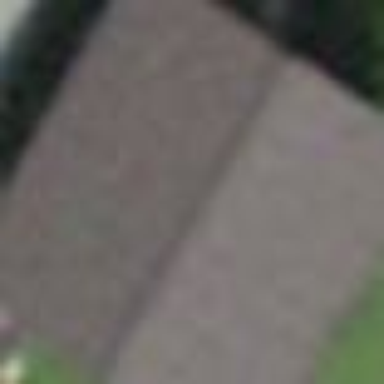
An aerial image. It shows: Shed building.